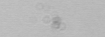
Label: camera_spot